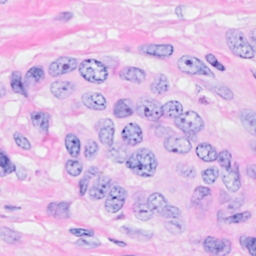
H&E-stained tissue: Breast